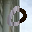
Label: 0